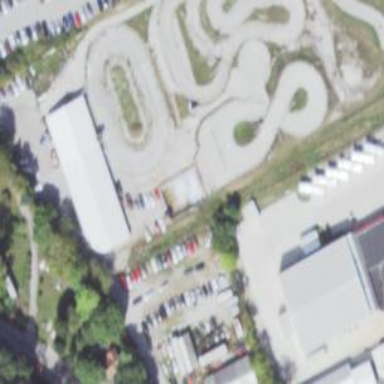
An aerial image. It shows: Karting raceway for sports enthusiasts.